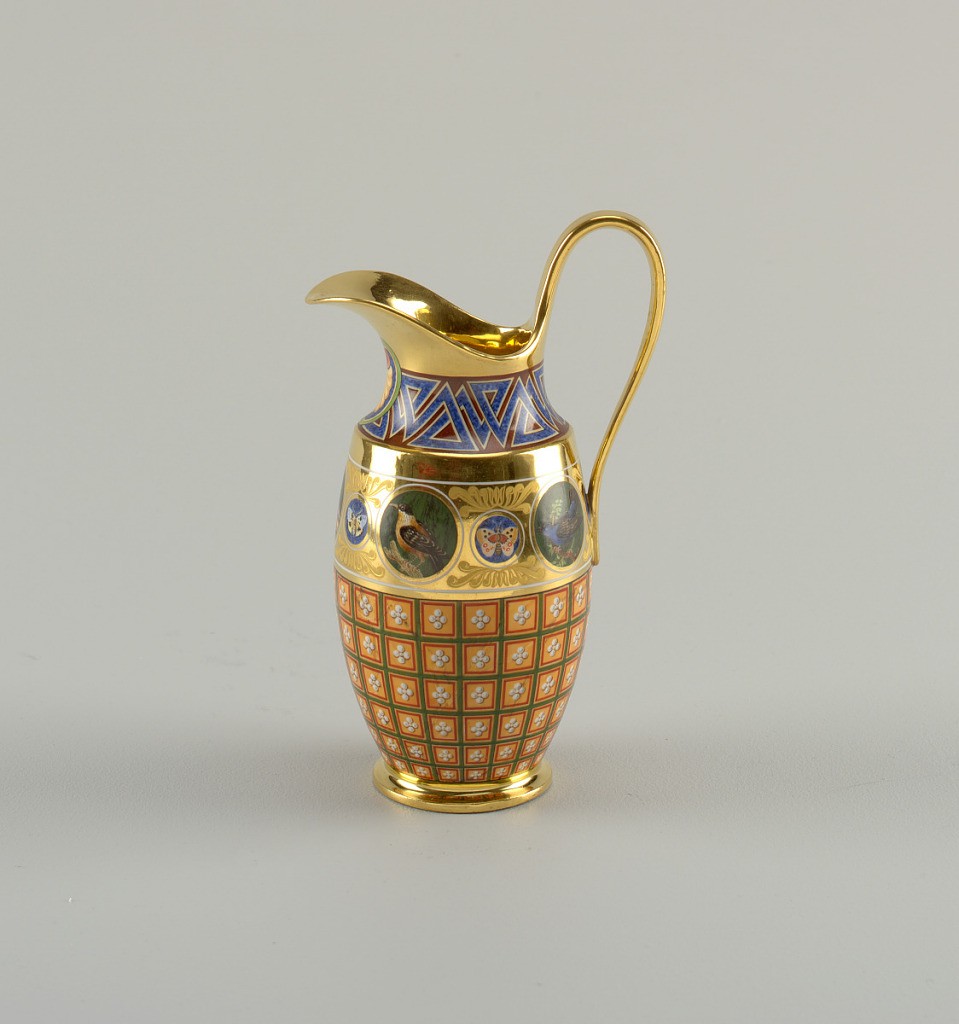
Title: Milk Jug, from a Breakfast Service (Pot à Lait; Déjeuner Mosaïque Florentine)
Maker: Sèvres Porcelain Manufactory, French, established 1756
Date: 1813
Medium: hard paste porcelain, vitreous enamel, gold
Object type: milk jug
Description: Vase-shaped jug with broad everted lip and tall loop handle. Decorated en suite with set: five large roundels with birds, four with butterflies. Lip, handle and foot gilded. Shell motif painted below lip.